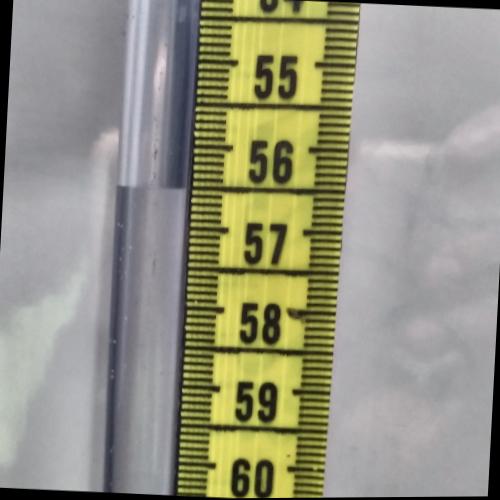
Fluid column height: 56.5 cm